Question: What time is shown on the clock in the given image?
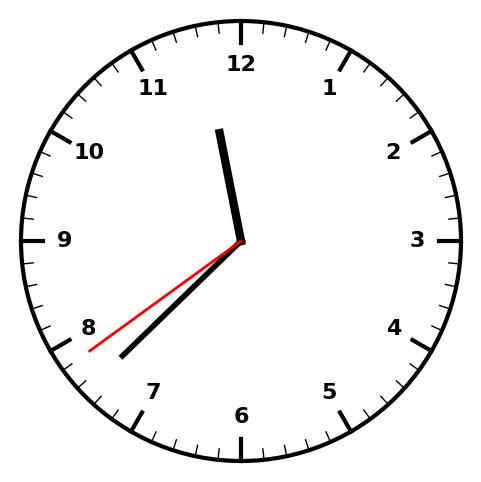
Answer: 11:37:39